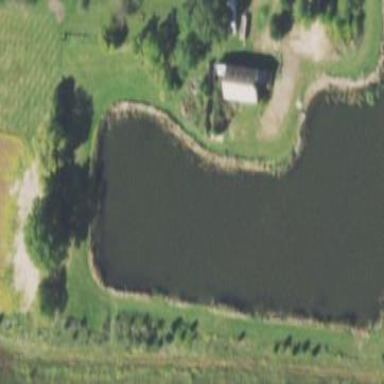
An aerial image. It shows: Pond surrounded by natural water.